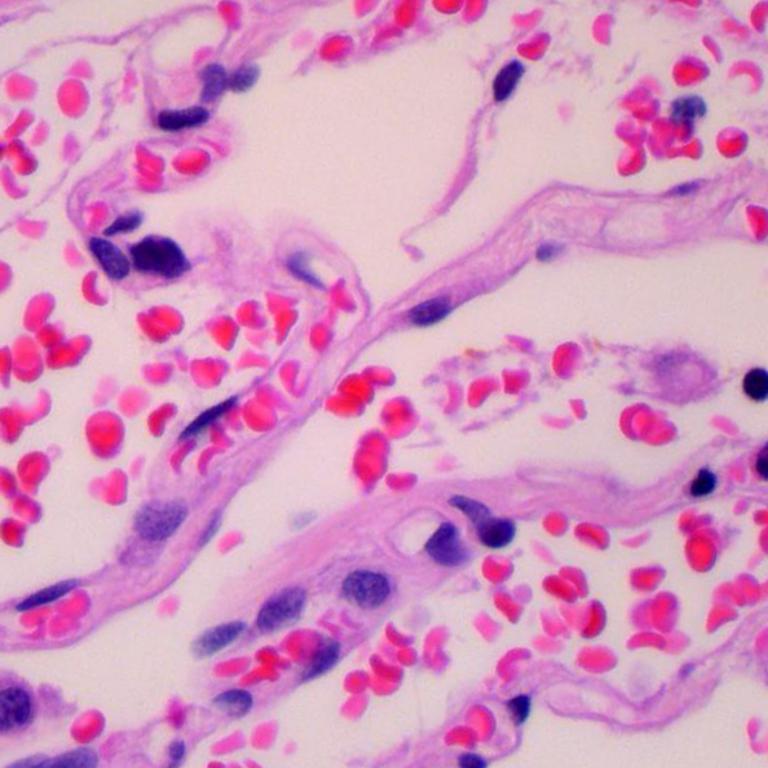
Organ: lung
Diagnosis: benign